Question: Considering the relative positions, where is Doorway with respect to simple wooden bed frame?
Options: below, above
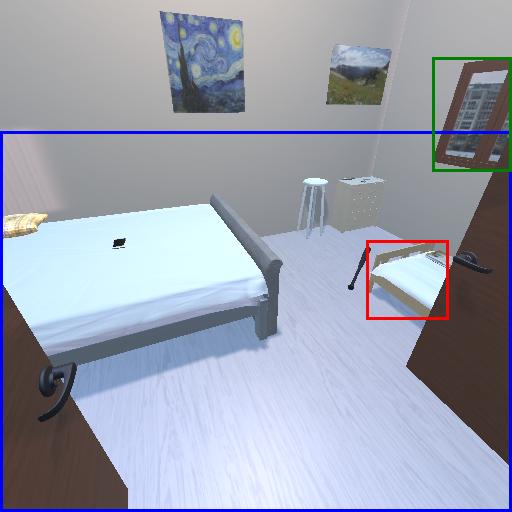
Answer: below